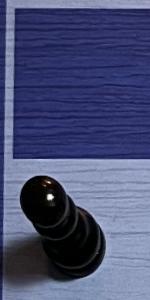
Label: Pawn_Black